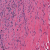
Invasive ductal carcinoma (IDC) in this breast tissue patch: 0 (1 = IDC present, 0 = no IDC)